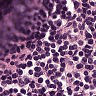
Metastatic tissue present: no